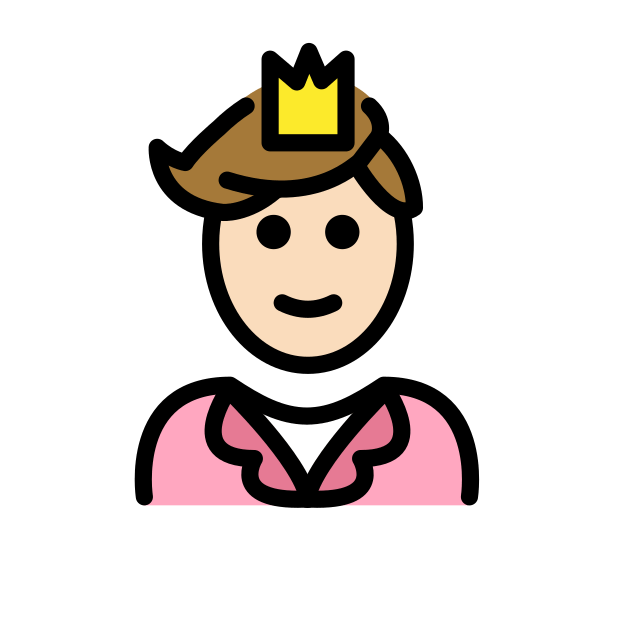
prince: light skin tone